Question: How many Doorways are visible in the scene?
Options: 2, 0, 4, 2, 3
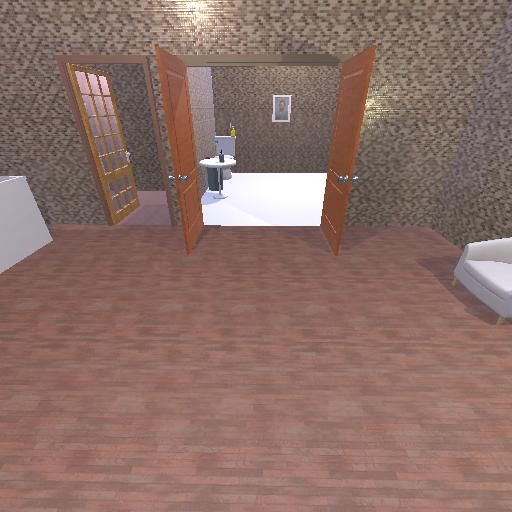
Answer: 2